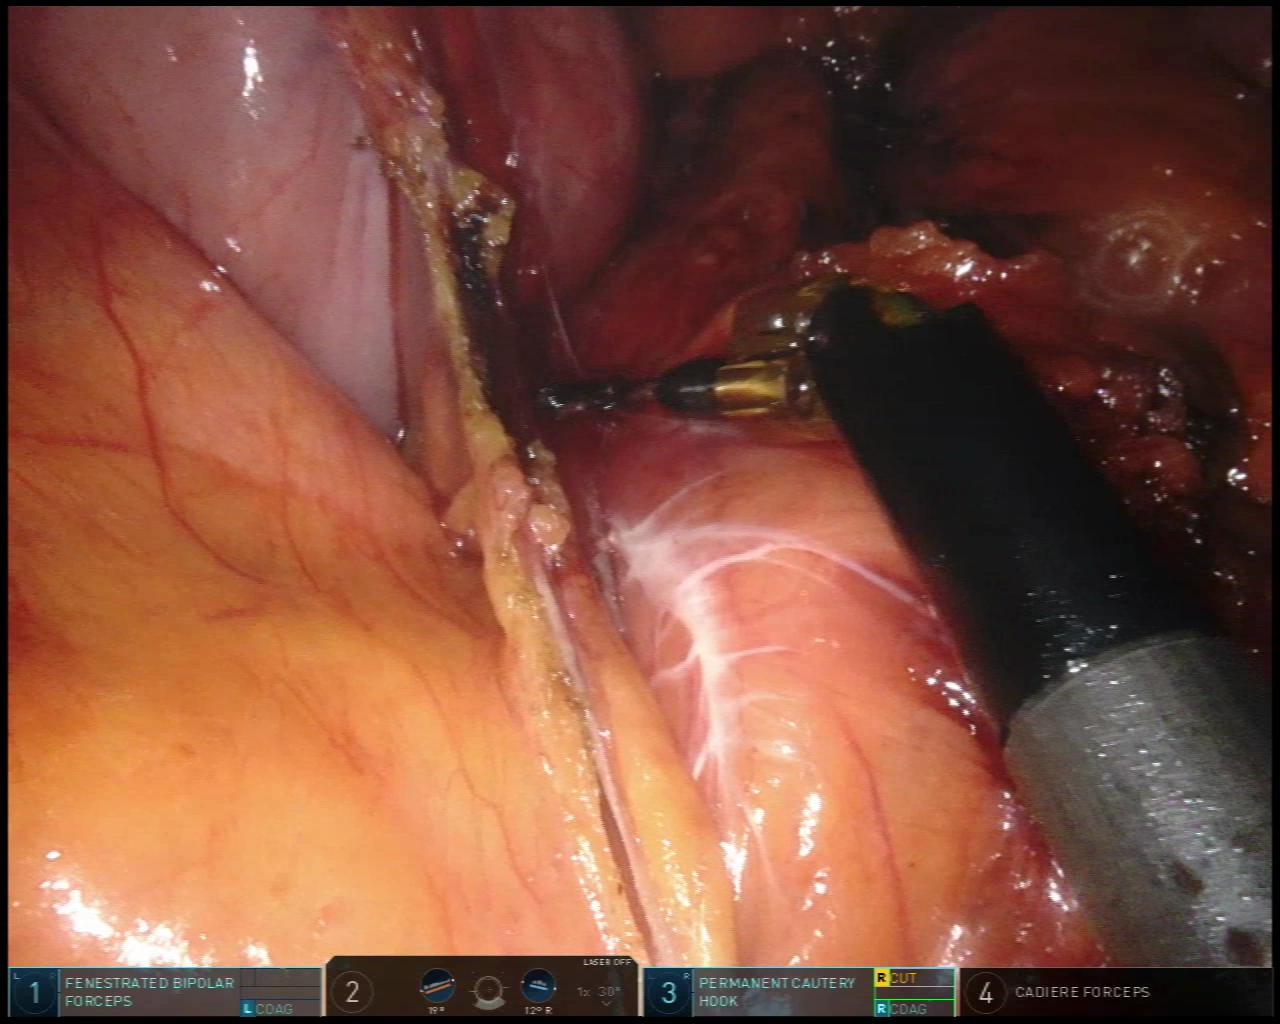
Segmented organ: stomach
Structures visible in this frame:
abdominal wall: no
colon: no
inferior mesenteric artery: no
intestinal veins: no
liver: no
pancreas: no
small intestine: no
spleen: no
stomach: yes
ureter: no
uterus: no
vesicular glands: no